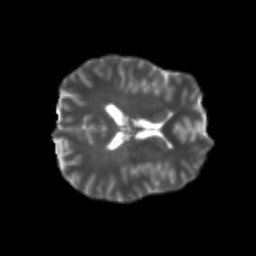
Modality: T2w
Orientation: axial
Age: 26
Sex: male
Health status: healthy
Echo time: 0.074 s